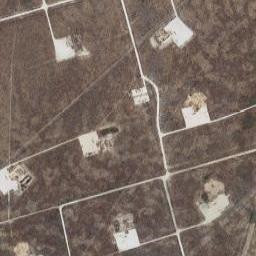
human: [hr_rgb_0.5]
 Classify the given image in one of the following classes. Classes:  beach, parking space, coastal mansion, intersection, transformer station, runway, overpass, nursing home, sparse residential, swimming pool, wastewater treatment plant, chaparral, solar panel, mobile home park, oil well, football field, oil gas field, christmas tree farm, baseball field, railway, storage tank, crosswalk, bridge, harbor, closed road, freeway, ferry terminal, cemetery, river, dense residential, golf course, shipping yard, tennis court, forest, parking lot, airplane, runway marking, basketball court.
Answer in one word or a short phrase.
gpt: oil gas field